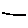
Label: line